Frequency: 75000
Velocity: 0,2325
Power: 10,5
Pulse duration: 0,0000001
Pass count: 1
Magnification: 10
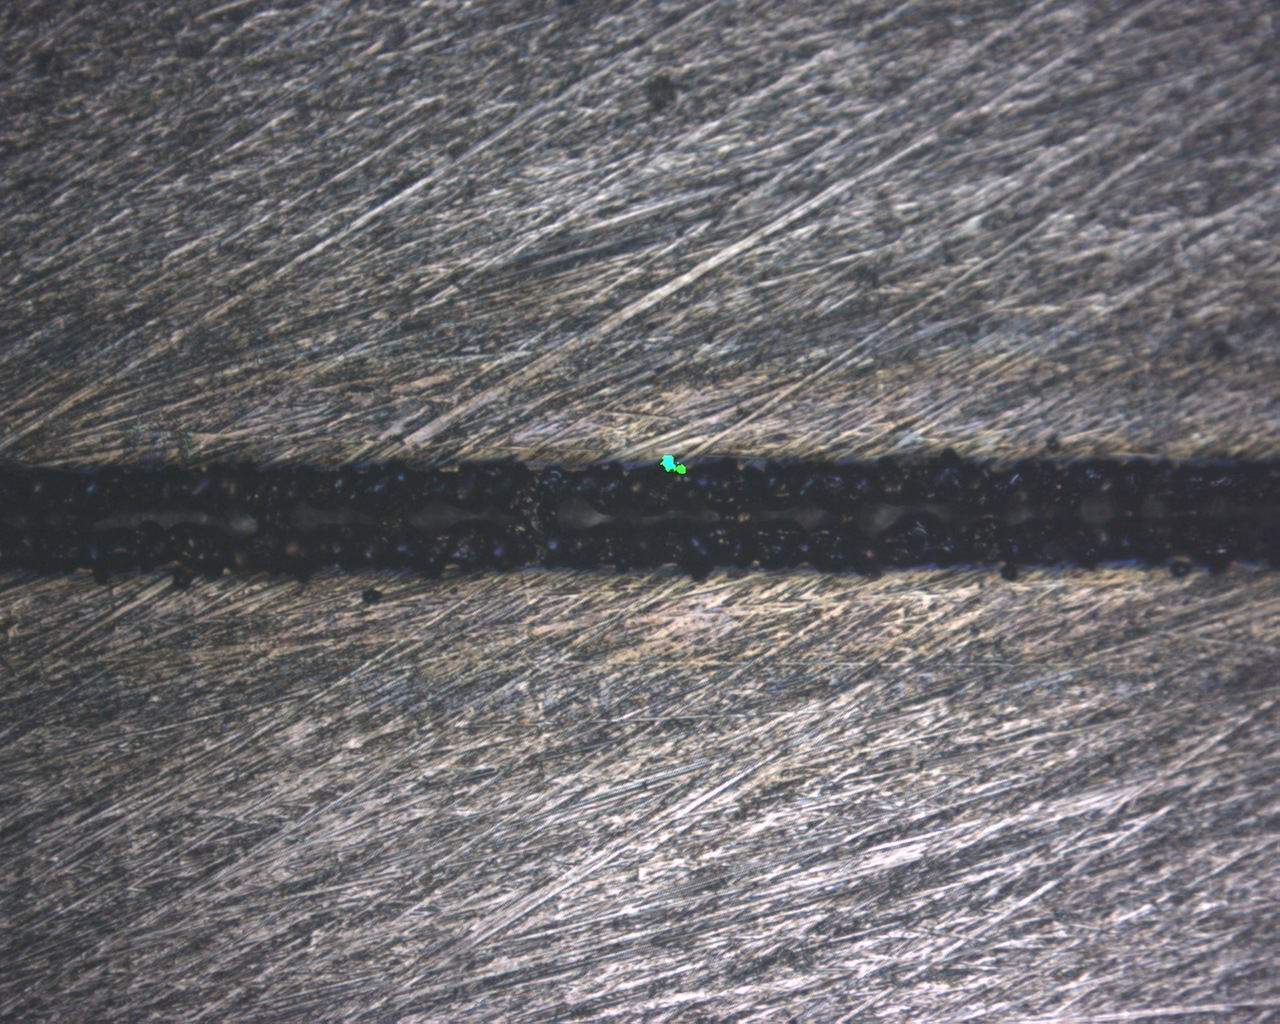
Measured width: 132.683
Other width: 59.879